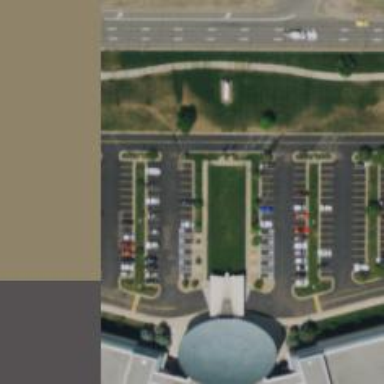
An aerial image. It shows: Parking space.